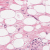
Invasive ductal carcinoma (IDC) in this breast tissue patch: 0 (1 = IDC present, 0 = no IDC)